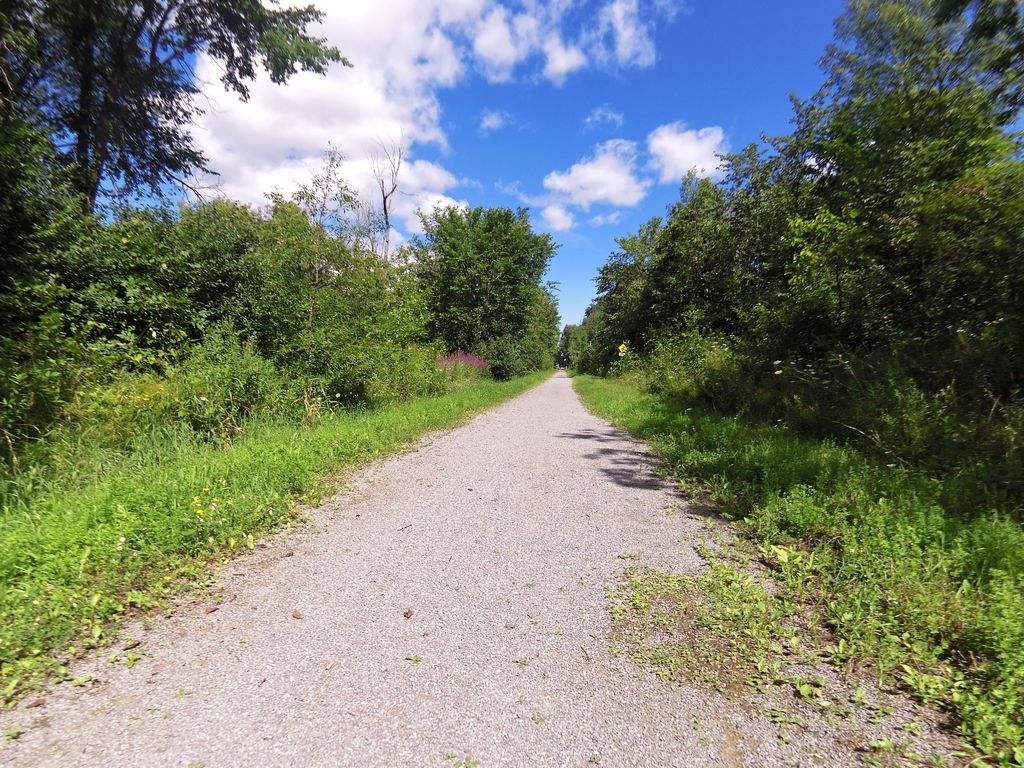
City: ottawa-gatineau